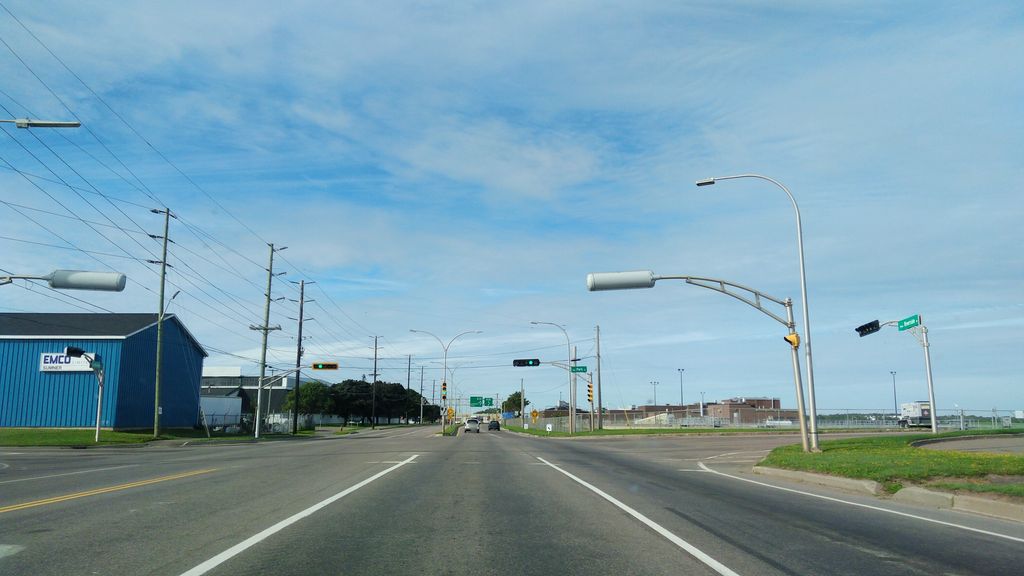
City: charlottetown